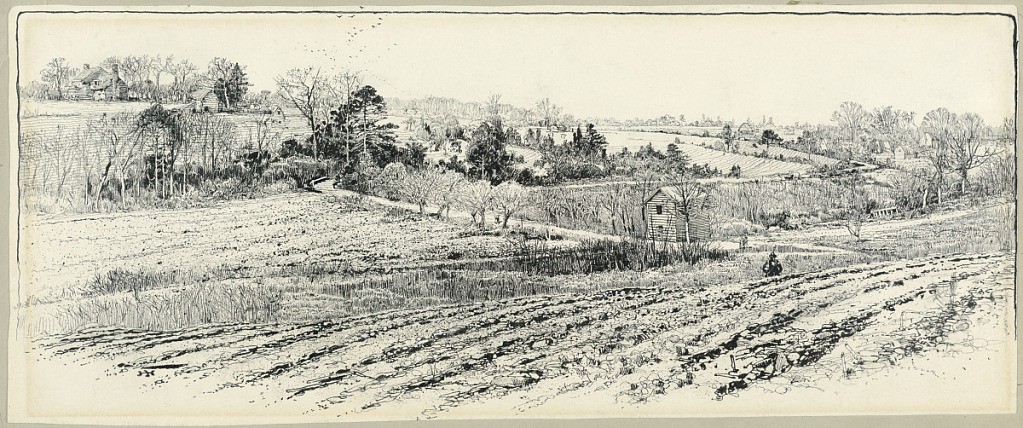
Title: The Battlefield at Beaver Dam Creek
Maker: Harry Fenn, American, 1845–1911
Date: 1885
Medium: Pen and ink on paper
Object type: Drawing
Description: View of the battlefield. In the middle ground, Ellerson's mill; left background, the Cattin farmhouse.